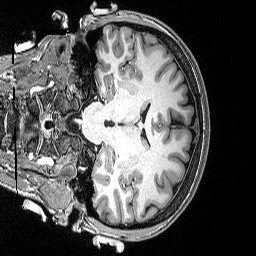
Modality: T1w
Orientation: coronal
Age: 28
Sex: female
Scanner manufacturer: siemens
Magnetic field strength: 3 T
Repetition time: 2.53 s
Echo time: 0.0033 s